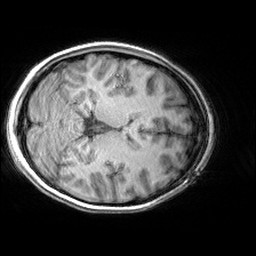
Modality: T1w
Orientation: axial
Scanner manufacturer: siemens
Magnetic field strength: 3 T
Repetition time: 2.53 s
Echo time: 0.00299 s